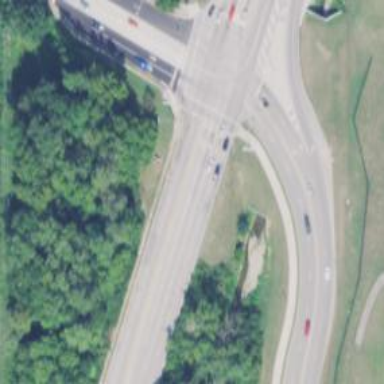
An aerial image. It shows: Trunk highway.